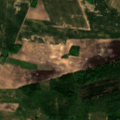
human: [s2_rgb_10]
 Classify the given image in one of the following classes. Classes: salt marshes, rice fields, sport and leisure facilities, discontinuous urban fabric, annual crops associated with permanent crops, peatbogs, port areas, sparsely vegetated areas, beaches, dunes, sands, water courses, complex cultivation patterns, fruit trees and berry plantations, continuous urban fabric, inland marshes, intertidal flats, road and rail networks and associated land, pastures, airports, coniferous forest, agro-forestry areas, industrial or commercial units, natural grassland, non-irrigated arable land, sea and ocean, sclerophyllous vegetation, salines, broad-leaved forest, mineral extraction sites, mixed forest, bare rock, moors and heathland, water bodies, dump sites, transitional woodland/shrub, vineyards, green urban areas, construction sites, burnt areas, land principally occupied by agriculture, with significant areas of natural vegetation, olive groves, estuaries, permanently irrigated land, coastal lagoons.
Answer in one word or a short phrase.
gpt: non-irrigated arable land, land principally occupied by agriculture, with significant areas of natural vegetation, broad-leaved forest